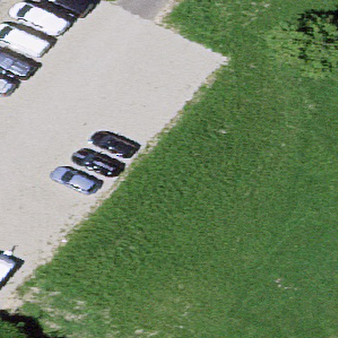
Label: other